Question: I am using size class for making my app compatible for iPhone 5, iPhone 6 and iPhone 6 plus.
I am using compact width Regular height for this :

Is this the correct way for using the xib or storyboard and making the other things leave on iOS ?
Or, do i need to have some other things needed to be added ?
It is showing perfectly in all devices without using Auto-layout.
Do I need to do some more changes ?
Do i need to add 3X images in my resource folder ?
What is the best way to do the same ?
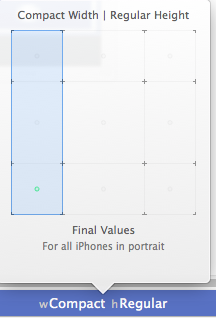
Answer: ## Size classes
Looking up <URL>, we can summarize
- : iPhone4s, iPhone5, iPhone6, iPhone6 Plus all use Horizontal , Vertical .- : iPhone4s, iPhone5, iPhone6, all use Horizontal , Vertical . iPhone6 Plus uses Horizontal , Vertical - uses Horizontal , Vertical for both and
---
## Image resolutions
According to this <URL>, 3x image is needed for iPhone6 Plus. You can see the whole specs:

---
## Best practice
Looks like your app only supports iPhone mode, in this case, your employment of Horizontal , Vertical is fine.
However, the best way to do it is to design your app with Horizontal , Vertical . If you have special case for some devices, for instance, iPad, which uses Regular for both Portrait and Landscape, you can adjust the views, layout constraints for it. The following two pictures show how the same view can have different layouts for different size classes.
-

-

---
## Tricks
You can preview what you have done in storyboard using feature in xcode, the following steps show you how to do it:
1. Layout all your views in storyboard with different size classes
2. Click on the top right corner
3. In the newly open window, click Preview here

1. Click on the + button and select different device for previews.

---
## Practice yourself
You can download a sample project <URL> and you can start from to . But I highly recommend you to check the whole video to get the overall picture.